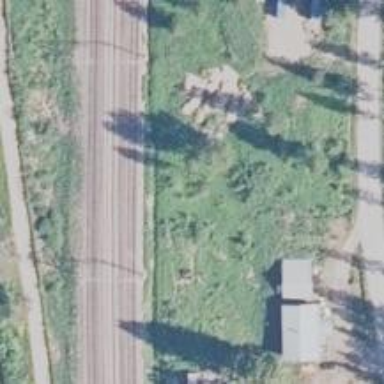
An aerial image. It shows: Railway track with electrified contact lines. This is siding track.